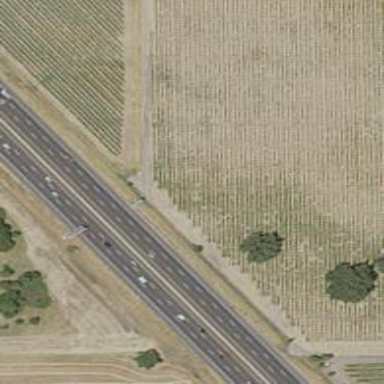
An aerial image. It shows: Motorway.